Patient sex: M
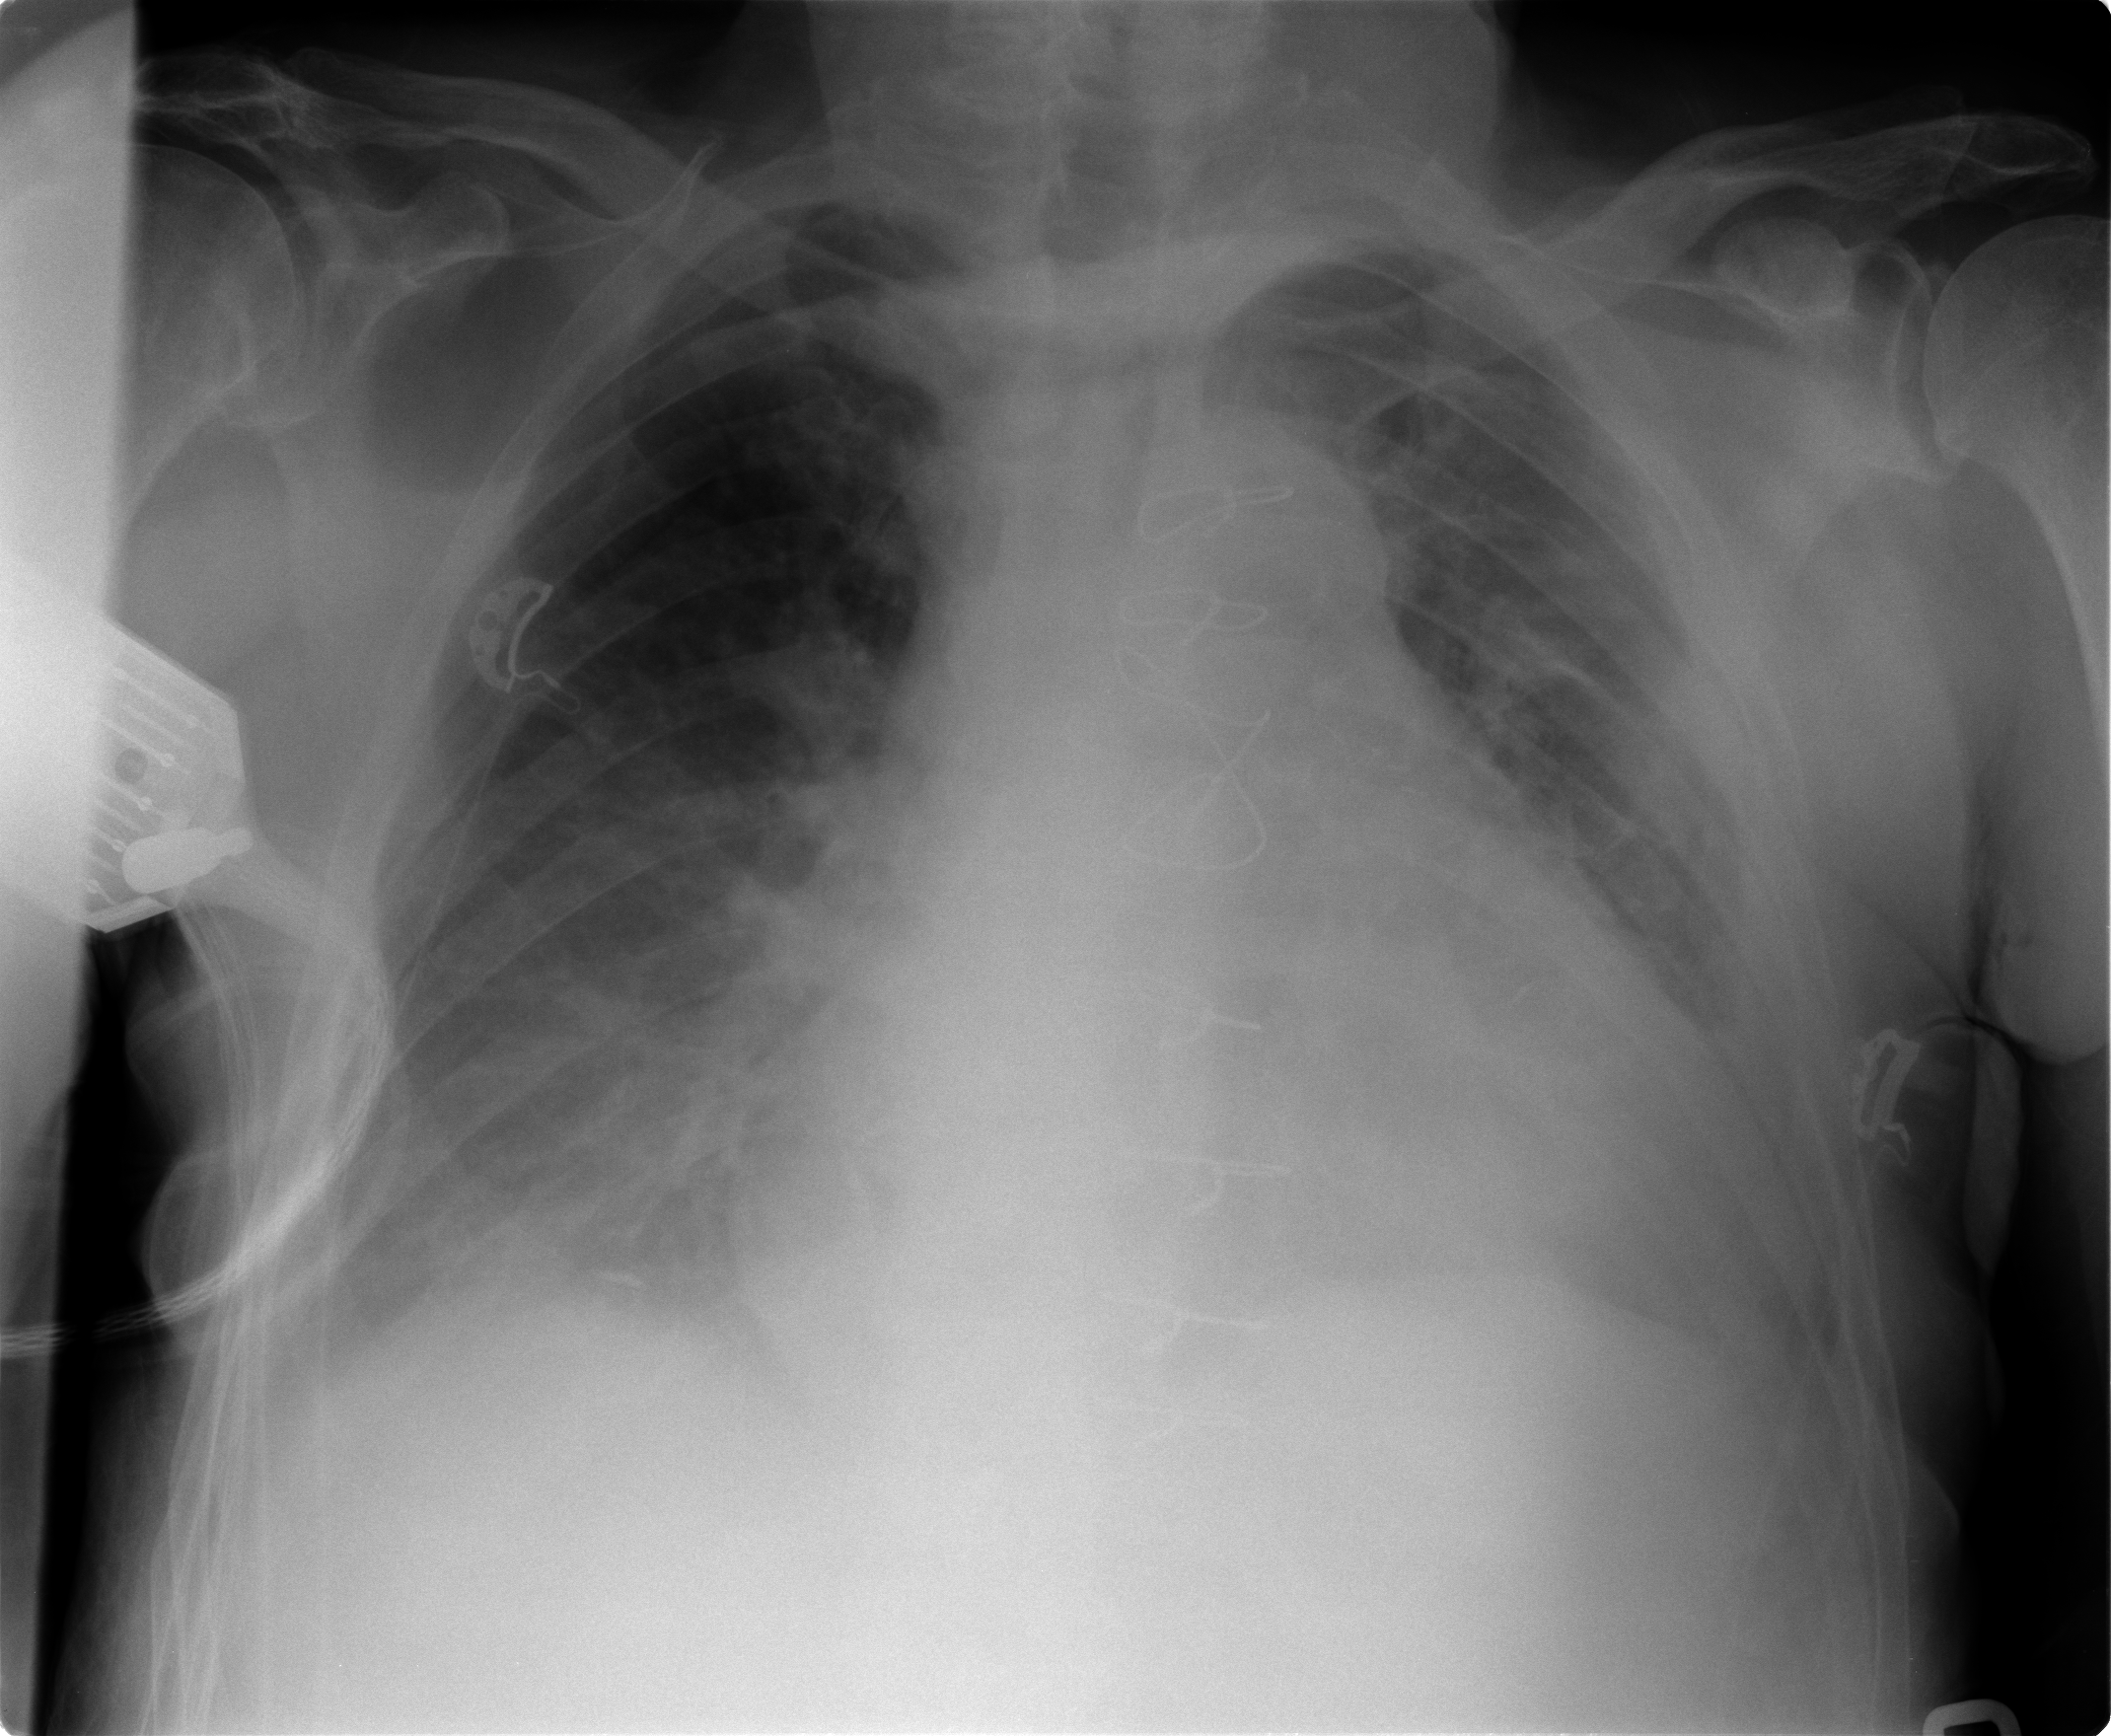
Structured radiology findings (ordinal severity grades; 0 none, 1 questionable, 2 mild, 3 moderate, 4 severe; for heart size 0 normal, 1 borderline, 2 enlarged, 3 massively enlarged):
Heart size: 3
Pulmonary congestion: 3
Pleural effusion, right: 3
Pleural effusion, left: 3
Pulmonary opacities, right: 0
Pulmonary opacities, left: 2
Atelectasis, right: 2
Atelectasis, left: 2